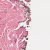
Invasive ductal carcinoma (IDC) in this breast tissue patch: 0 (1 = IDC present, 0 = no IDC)